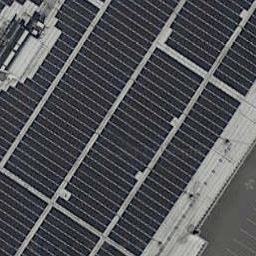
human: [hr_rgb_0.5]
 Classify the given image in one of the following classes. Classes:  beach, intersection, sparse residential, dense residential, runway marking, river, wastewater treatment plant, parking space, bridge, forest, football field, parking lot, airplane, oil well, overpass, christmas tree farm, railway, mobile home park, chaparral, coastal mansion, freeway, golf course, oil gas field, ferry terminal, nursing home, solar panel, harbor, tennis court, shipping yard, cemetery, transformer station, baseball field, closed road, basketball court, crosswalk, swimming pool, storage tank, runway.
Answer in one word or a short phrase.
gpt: solar panel